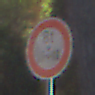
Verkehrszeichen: TatsaechlicheAchslast
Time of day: MorningAfternoon
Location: Outdoor (Suburban)
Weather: Clear
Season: NotSpecified
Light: Natural